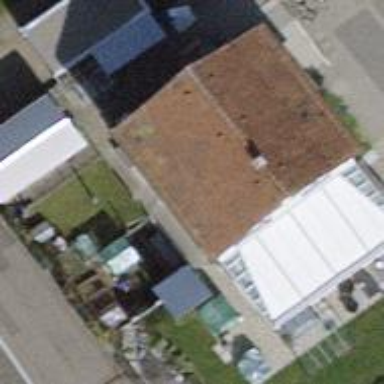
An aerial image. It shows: Detached building.